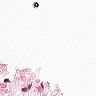
Metastatic tissue present: no